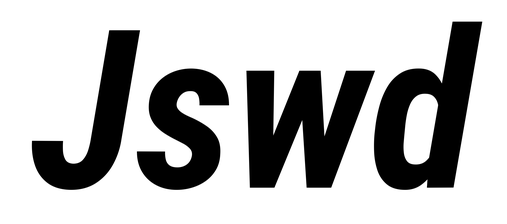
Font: Roboto-Italic_Condensed_Bold_Italic